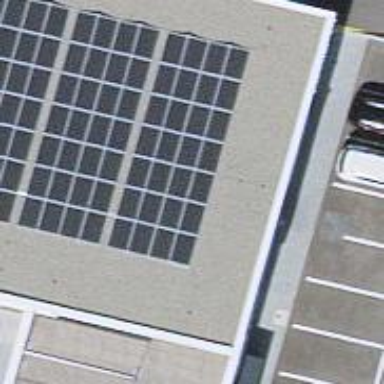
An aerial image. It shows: Solar power generator using photovoltaic method with solar photovoltaic panel types.